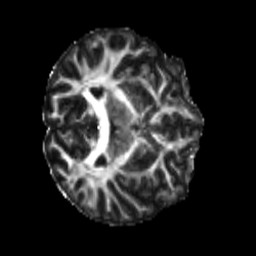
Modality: FA
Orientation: axial
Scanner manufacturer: siemens
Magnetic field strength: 3 T
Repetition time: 4 s
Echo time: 0.0594 s